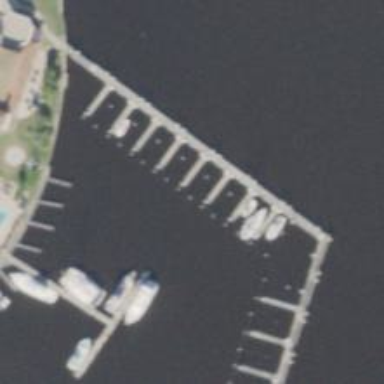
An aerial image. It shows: Man-made pier.